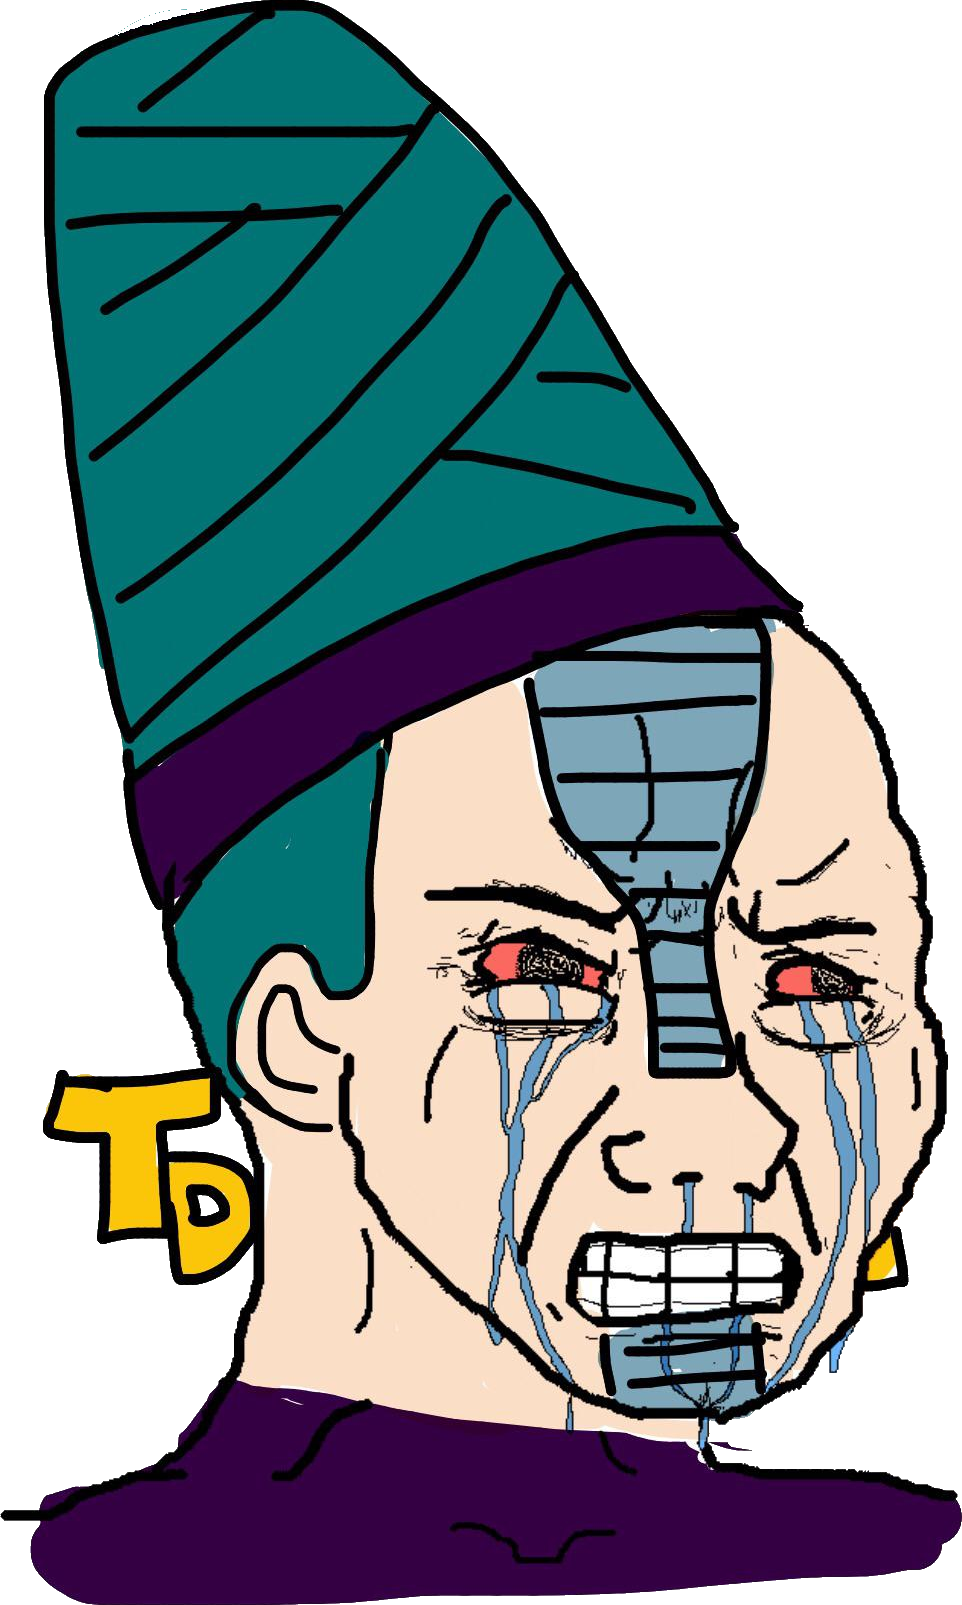
Label: 5_Crying_Wojak